【题型】解答题　【知识点】平面几何　【难度】medium
（1）如图$\textcircled{1}$，在$\triangle ABC$中，$AB > AC$，$DE \parallel BC$，易得$\triangle ADE \backsim \triangle ABC$，则有$\dfrac{AD}{AE} = \underline{\quad\quad}$。

（2）如图$\textcircled{2}$，将图$\textcircled{1}$中$\triangle ADE$绕点$A$旋转一定的角度，连接$BD$和$CE$，求证：$\triangle ABD \backsim \triangle ACE$。

（3）如图$\textcircled{3}$，四边形$ABCD$中，$\angle ABD = 90^\circ$，$\angle ADB = \angle DCB$，$\dfrac{AB}{BD} = \dfrac{1}{3}$，$CD = 3$，$BC = 6$，请在图$\textcircled{3}$中构造图$\textcircled{2}$的模型，直接写出$AC$的长$\underline{\quad\quad}$。

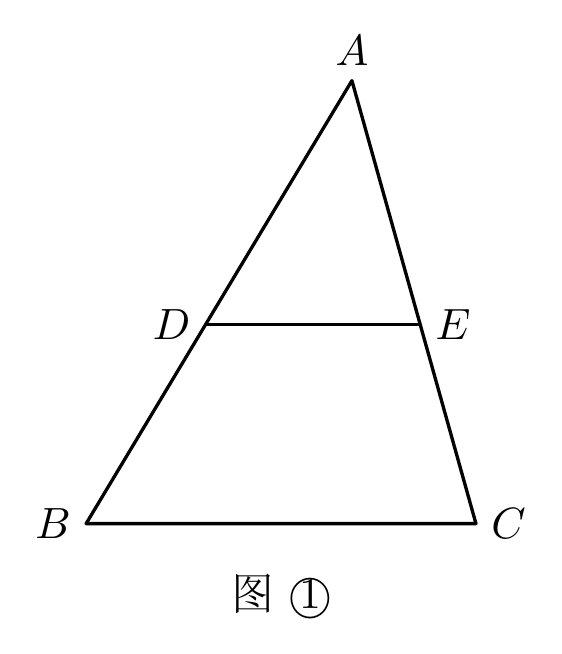
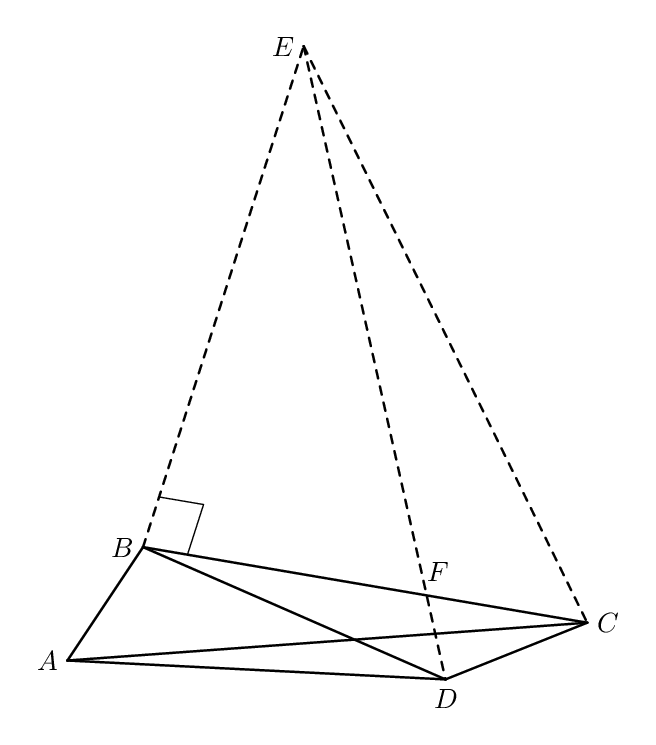
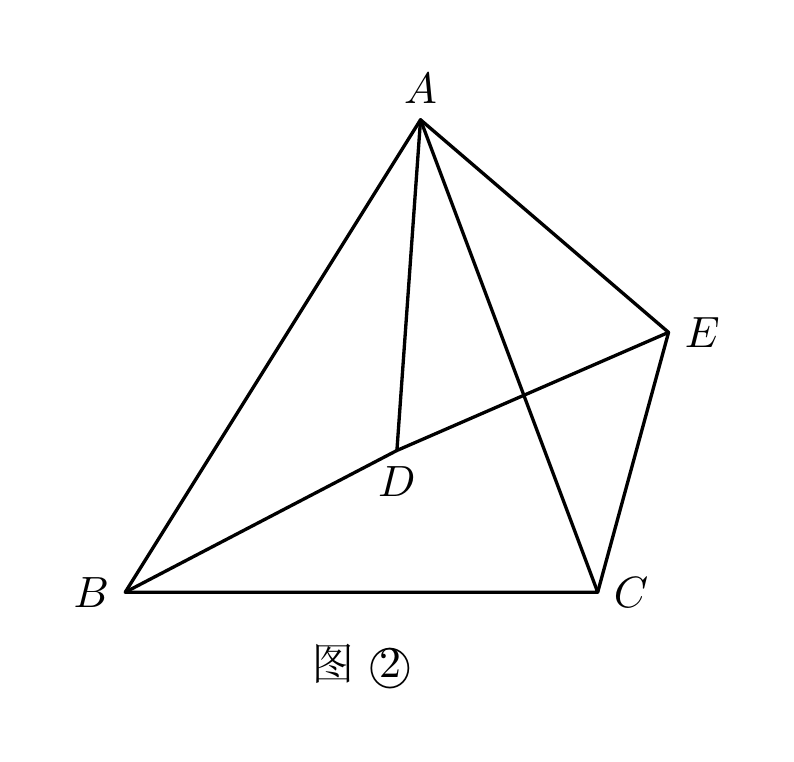
【解答】
【答案】（1）$\dfrac{AB}{AC}$；（2）见解析；（3）$\sqrt{41}$

【分析】
（1）根据平行线的性质可得$\angle ADE = \angle B$，$\angle AED = \angle C$，即可得出$\triangle ADE \backsim \triangle ABC$，再求出对应边的比，即可得出相似比；\\
（2）根据$\triangle ADE \backsim \triangle ABC$得出$\angle BAC = \angle DAE$，$\dfrac{AD}{AB} = \dfrac{AE}{AC}$，进而得出$\angle BAD = \angle CAE$，$\dfrac{AD}{AE} = \dfrac{AB}{AC}$，即可求证；\\
（3）过点$B$作$BE \perp BC$，作$\angle BEC = \angle ADB$，连接$CE$，证明$\triangle ABD \backsim \triangle CBE$，得出比例线段$\dfrac{AB}{BC} = \dfrac{BD}{BE}$，证明$\triangle ABC \backsim \triangle DBE$，得出比例线段$\dfrac{AB}{BD} = \dfrac{BC}{BE} = \dfrac{1}{3} = \dfrac{AC}{DE}$，由勾股定理可求$CE$，$DE$的长，即可求$AC$的长。

【详解】（1）解：$\because DE \parallel BC$，\\
$\therefore \angle ADE = \angle B$，$\angle AED = \angle C$，\\
$\therefore \triangle ADE \backsim \triangle ABC$；\\
$\therefore \dfrac{AD}{AE} = \dfrac{AB}{AC}$\\
故答案为：$\dfrac{AB}{AC}$；

（2）证明：由（1）得$\triangle ADE \backsim \triangle ABC$，\\
$\therefore \angle BAC = \angle DAE$，$\dfrac{AD}{AB} = \dfrac{AE}{AC}$，\\
$\therefore \angle BAC - \angle CAD = \angle DAE - \angle CAD$，\\
$\therefore \angle BAD = \angle CAE$，$\dfrac{AD}{AE} = \dfrac{AB}{AC}$，\\
$\therefore \triangle ABD \backsim \triangle ACE$；

（3）解：如图，过点$B$作$BE \perp BC$，作$\angle BEC = \angle ADB$，连接$CE$，\\

$\because \angle ABD = \angle CBE = 90^\circ$，$\angle BEC = \angle ADB$，\\
$\therefore \triangle ABD \backsim \triangle CBE$，\\
$\therefore \dfrac{AB}{BC} = \dfrac{BD}{BE}$，\\
$\because \angle ABD = \angle CBE$，\\
$\therefore \angle ABC = \angle DBE$，\\
$\therefore \triangle ABC \backsim \triangle DBE$，\\
$\therefore \dfrac{AB}{BD} = \dfrac{BC}{BE} = \dfrac{1}{3} = \dfrac{AC}{DE}$，\\
$\because BC = 6$，\\
$\therefore BE = 18$，\\

$\therefore CE = \sqrt{BE^2 + BC^2} = \sqrt{6^2 + 18^2} = 6\sqrt{10}$，\\
$\because \angle ADB = \angle DCB = \angle BEC$，$\angle BEC + \angle BCE = 90^\circ$，\\
$\therefore \angle DCB + \angle BCE = 90^\circ$，\\
$\therefore \angle DCE = 90^\circ$，\\
$\therefore DE = \sqrt{DC^2 + CE^2} = 3\sqrt{41}$，\\
$\therefore AC = \dfrac{1}{3}DE = \sqrt{41}$。\\

故答案为：$\sqrt{41}$。

【点睛】本题是四边形综合题，考查了相似三角形的判定和性质，全等三角形的判定和性质，勾股定理，旋转的性质，添加恰当辅助线构造相似三角形是本题的关键。
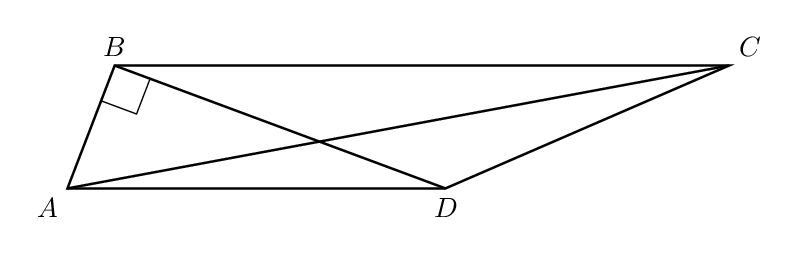